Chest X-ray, PA view. Patient: 55 years old, sex F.
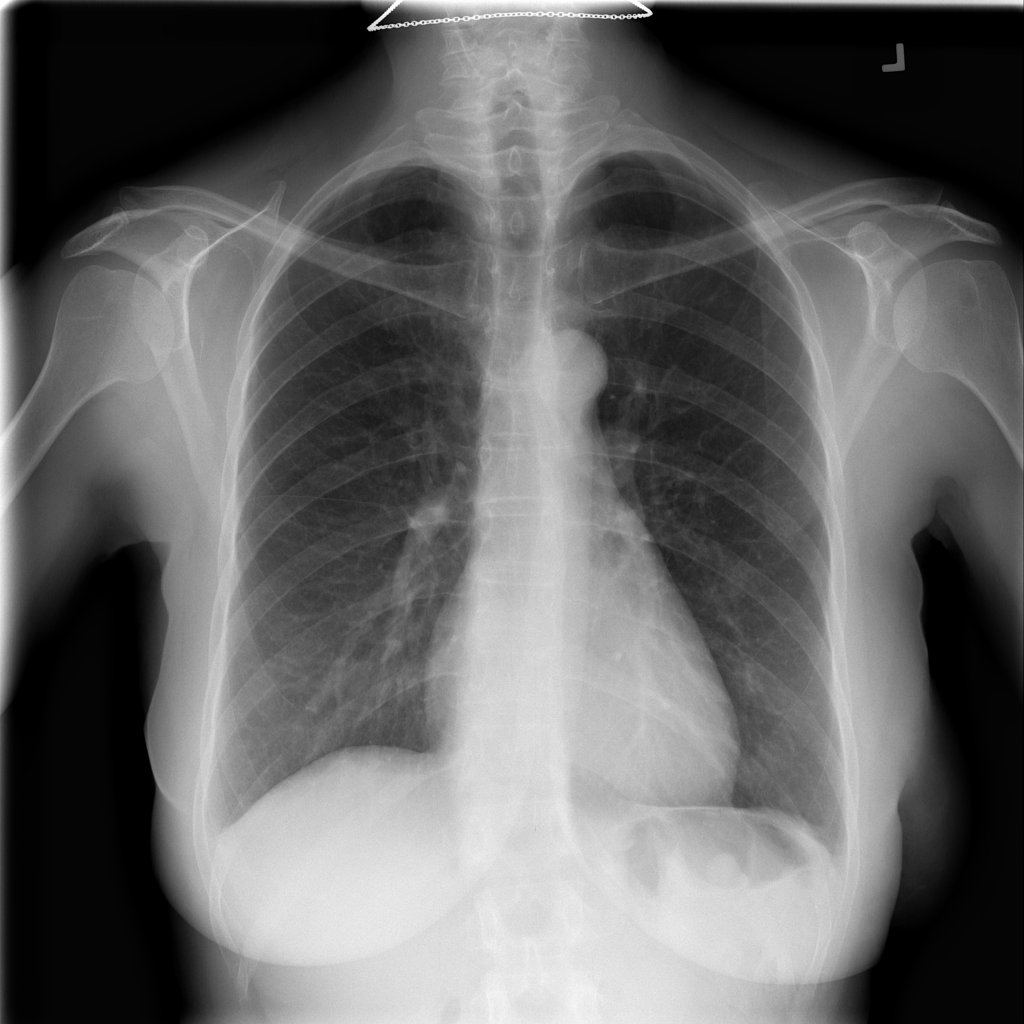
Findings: No Finding